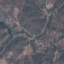
Land use / land cover class: HerbaceousVegetation